Question:
Hi all, I want to create a listview item/row like this. I understand how to create a custom listview and adapter but getting one where each list item/row is kinda "standing on its own" I haven't been able to figure out.
How would one go about creating something like this?
Edit: On dcharms advice, I tried this:
'''
<?xml version="1.0" encoding="utf-8"?>
<RelativeLayout xmlns:android="http://schemas.android.com/apk/res/android"
android:layout_width="match_parent"
android:layout_height="wrap_content"
android:background="@android:color/darker_gray" >
<LinearLayout
android:layout_width="match_parent"
android:layout_height="wrap_content"
android:layout_marginLeft="10dp"
android:layout_marginRight="10dp"
android:background="@android:color/white"
android:orientation="horizontal" >
<ImageView
android:id="@+id/icon"
android:layout_width="50dp"
android:layout_height="50dp"
android:layout_marginLeft="10dp"
android:layout_marginRight="10dp"
android:contentDescription="@string/none"
android:src="@drawable/logo" />
<TextView
android:id="@+id/name"
android:layout_width="wrap_content"
android:layout_height="wrap_content"
android:gravity="center_vertical"
android:minHeight="?android:attr/listPreferredItemHeight"
android:text="@string/none" />
</LinearLayout>
</RelativeLayout>
'''
But it's nowhere even near what I want. I'm just not really sure how I would do this. Any help would be great.
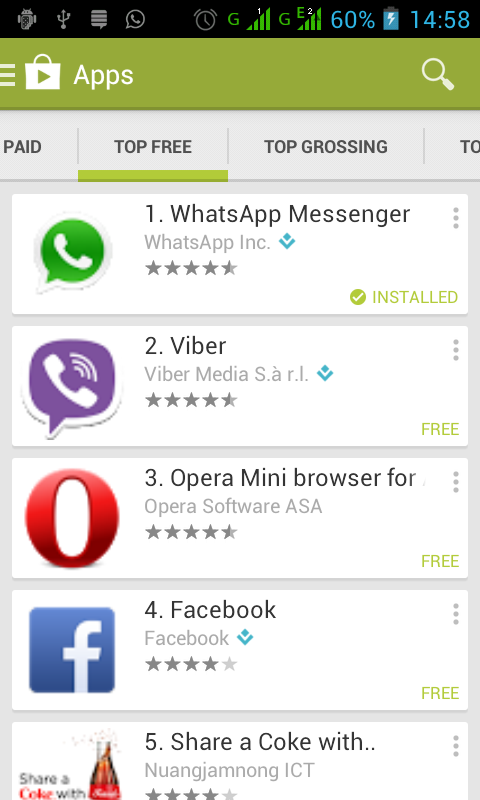
Answer: Hopefully this will give you a good starting point for what you are looking for.
'''
<?xml version="1.0" encoding="utf-8"?>
<RelativeLayout xmlns:android="http://schemas.android.com/apk/res/android"
android:id="@+id/mainContainer"
android:layout_width="match_parent"
android:layout_height="100dp"
android:background="#dddddd" >
<View
android:id="@+id/shadowView"
android:layout_width="match_parent"
android:layout_height="match_parent"
android:layout_marginBottom="3dp"
android:layout_marginLeft="10dp"
android:layout_marginRight="10dp"
android:layout_marginTop="10dp"
android:background="#cccccc" />
<RelativeLayout
android:id="@+id/innerContainer"
android:layout_width="match_parent"
android:layout_height="match_parent"
android:layout_centerHorizontal="true"
android:layout_centerVertical="true"
android:layout_marginBottom="5dp"
android:layout_marginLeft="10dp"
android:layout_marginRight="10dp"
android:layout_marginTop="5dp"
android:background="#ffffff" >
<ImageView
android:id="@+id/icon"
android:layout_width="60dp"
android:layout_height="60dp"
android:layout_alignParentLeft="true"
android:layout_centerVertical="true"
android:layout_marginLeft="20dp"
android:src="@drawable/logo"
android:contentDescription="@string/none"
android:scaleType="centerCrop" />
<TextView
android:id="@+id/name"
android:layout_width="wrap_content"
android:layout_height="wrap_content"
android:layout_centerVertical="true"
android:layout_marginLeft="20dp"
android:layout_toRightOf="@+id/icon"
android:text="@string/none" />
</RelativeLayout>
</RelativeLayout>
'''